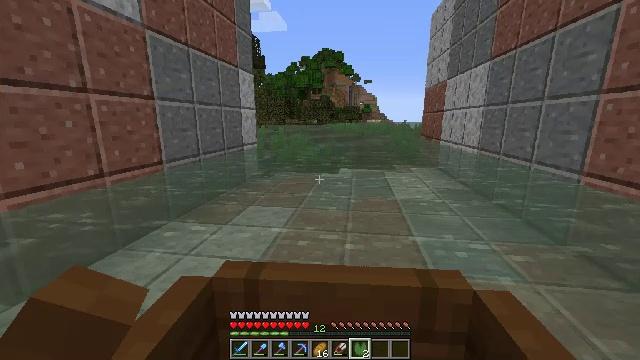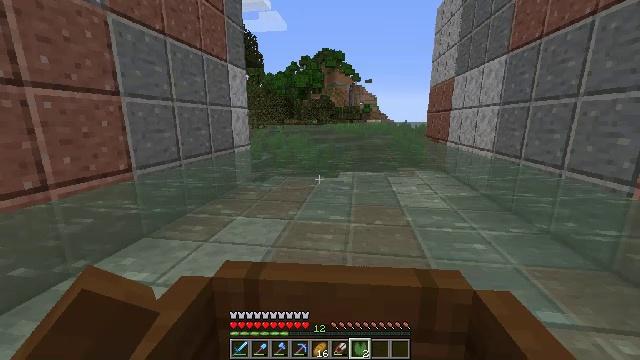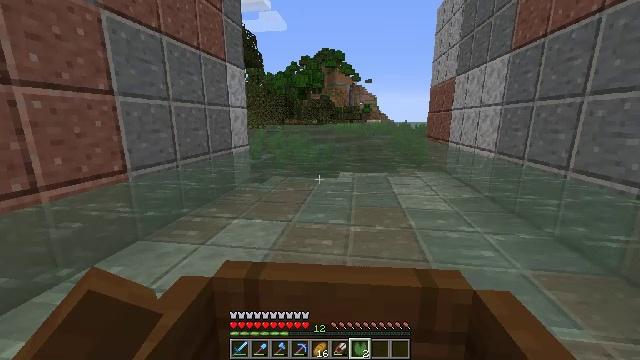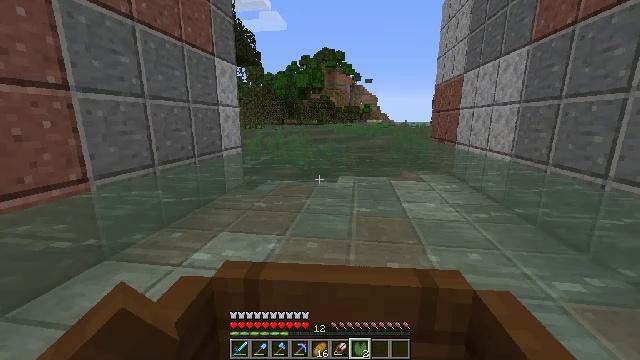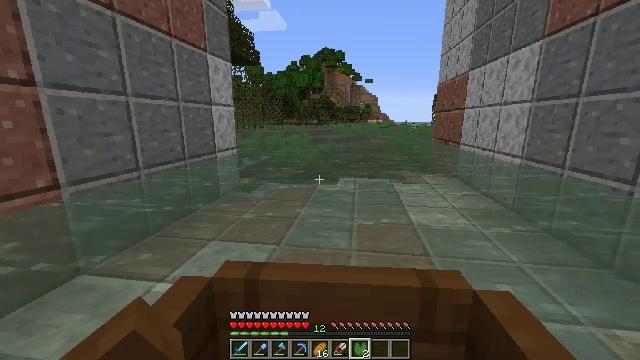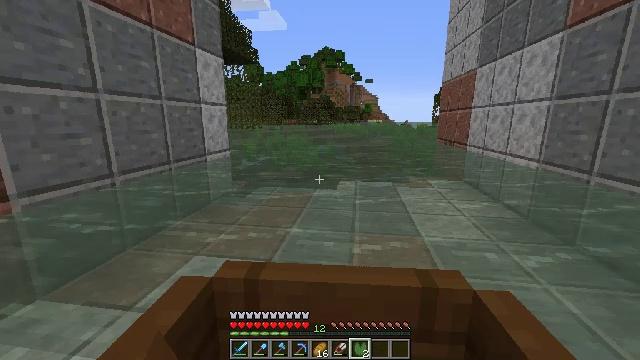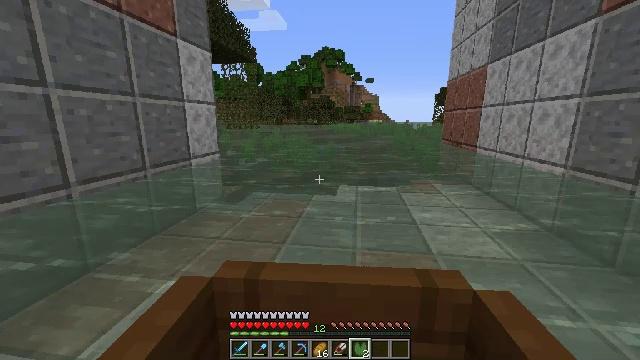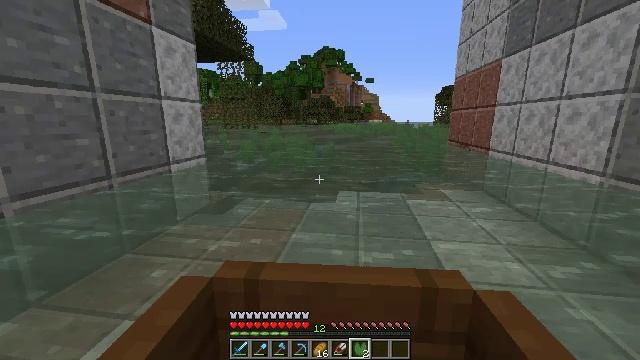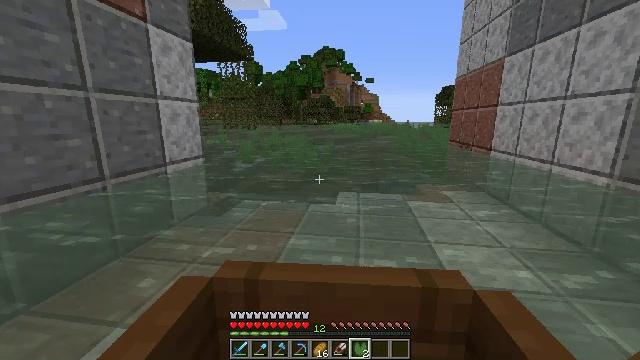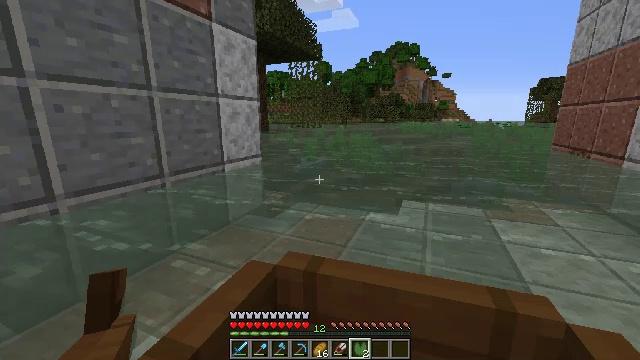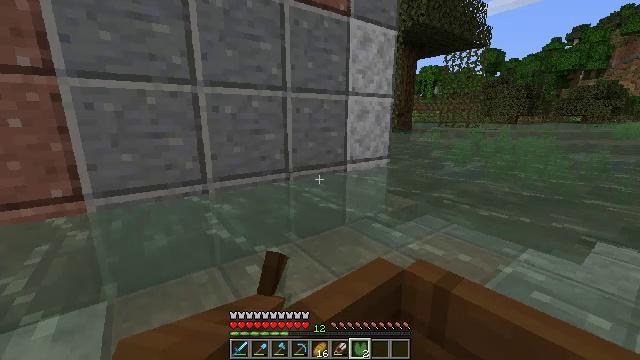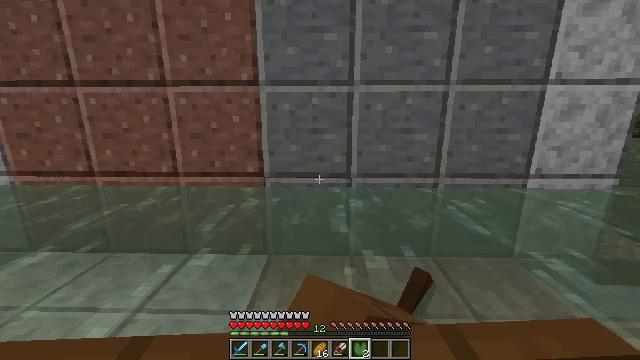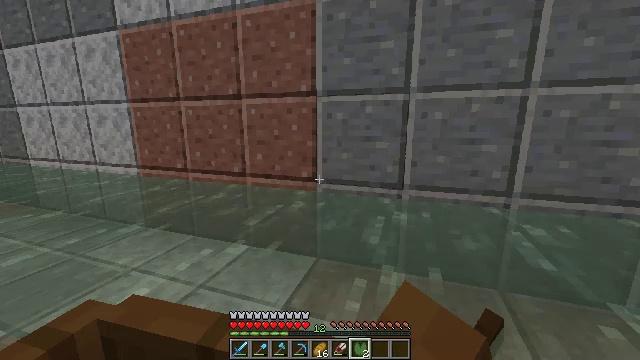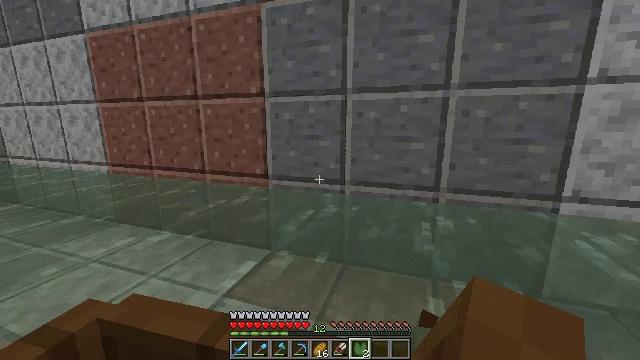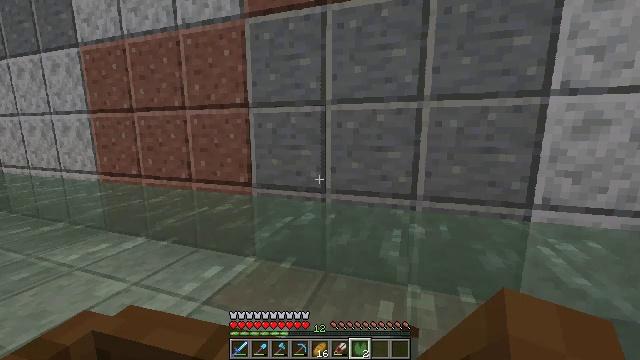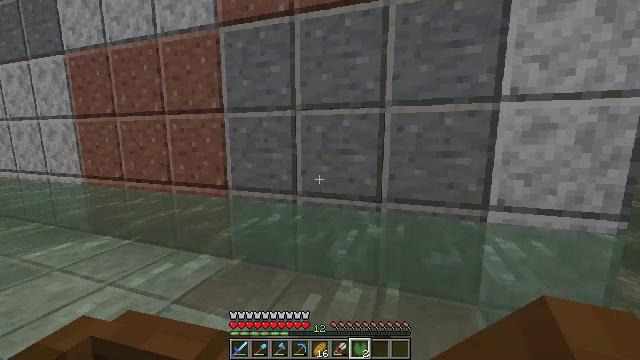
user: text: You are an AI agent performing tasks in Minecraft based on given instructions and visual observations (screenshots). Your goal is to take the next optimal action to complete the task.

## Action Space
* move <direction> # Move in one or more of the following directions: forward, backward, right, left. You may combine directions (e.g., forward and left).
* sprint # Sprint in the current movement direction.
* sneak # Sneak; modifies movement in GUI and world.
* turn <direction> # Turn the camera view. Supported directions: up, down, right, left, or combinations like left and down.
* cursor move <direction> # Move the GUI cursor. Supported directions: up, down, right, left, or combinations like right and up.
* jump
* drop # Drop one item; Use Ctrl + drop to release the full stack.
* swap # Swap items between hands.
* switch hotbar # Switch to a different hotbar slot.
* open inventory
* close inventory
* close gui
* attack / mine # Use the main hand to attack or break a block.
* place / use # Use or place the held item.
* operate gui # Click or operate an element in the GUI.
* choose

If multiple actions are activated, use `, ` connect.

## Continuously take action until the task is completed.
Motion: motion action
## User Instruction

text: Mine seagrass underwater.
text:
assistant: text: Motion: move forward
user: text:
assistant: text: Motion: move forward
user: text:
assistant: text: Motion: move forward
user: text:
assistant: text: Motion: move forward
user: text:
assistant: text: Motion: move forward
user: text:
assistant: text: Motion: move forward
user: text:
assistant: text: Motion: move forward
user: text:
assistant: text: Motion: move forward
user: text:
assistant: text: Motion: move forward, turn left
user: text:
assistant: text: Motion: move forward, turn left
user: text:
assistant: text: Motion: move forward, turn left
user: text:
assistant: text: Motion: move forward, turn left and up
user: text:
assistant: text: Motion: move forward, turn left
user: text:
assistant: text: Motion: move forward, turn left and up
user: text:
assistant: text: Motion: move forward, turn left
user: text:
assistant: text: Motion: move forward
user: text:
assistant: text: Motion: move forward
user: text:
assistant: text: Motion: move forward
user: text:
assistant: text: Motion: move forward, turn left
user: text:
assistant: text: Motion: move forward, turn left
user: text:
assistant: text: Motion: move forward, turn left and up
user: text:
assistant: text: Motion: move forward, turn left and up
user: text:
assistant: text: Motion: move forward, turn left and up
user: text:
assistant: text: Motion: move forward
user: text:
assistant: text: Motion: move forward, turn right
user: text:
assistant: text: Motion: move forward, turn right
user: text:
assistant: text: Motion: move forward, turn right
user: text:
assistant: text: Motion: move forward, turn right
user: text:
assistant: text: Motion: move forward, turn right and down
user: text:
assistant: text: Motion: move forward